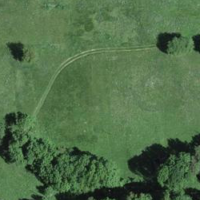
EUNIS habitat code: 24
Species observed at this site:
Buteo buteo